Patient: sex F, age 58
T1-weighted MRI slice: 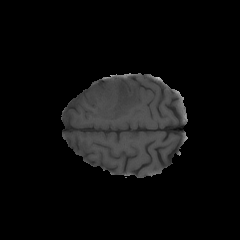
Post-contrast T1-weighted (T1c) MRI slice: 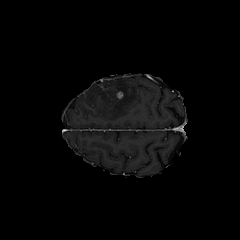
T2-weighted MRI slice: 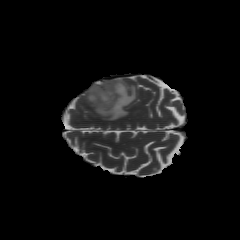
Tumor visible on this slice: yes
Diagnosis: Glioblastoma, IDH-wildtype
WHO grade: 4